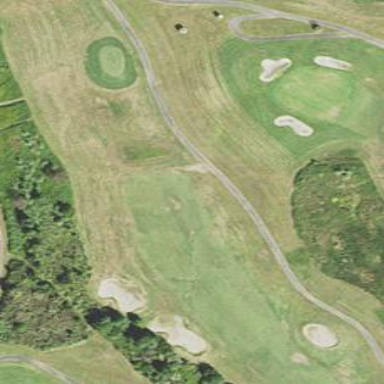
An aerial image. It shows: Rough grassy area used for golf.